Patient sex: M
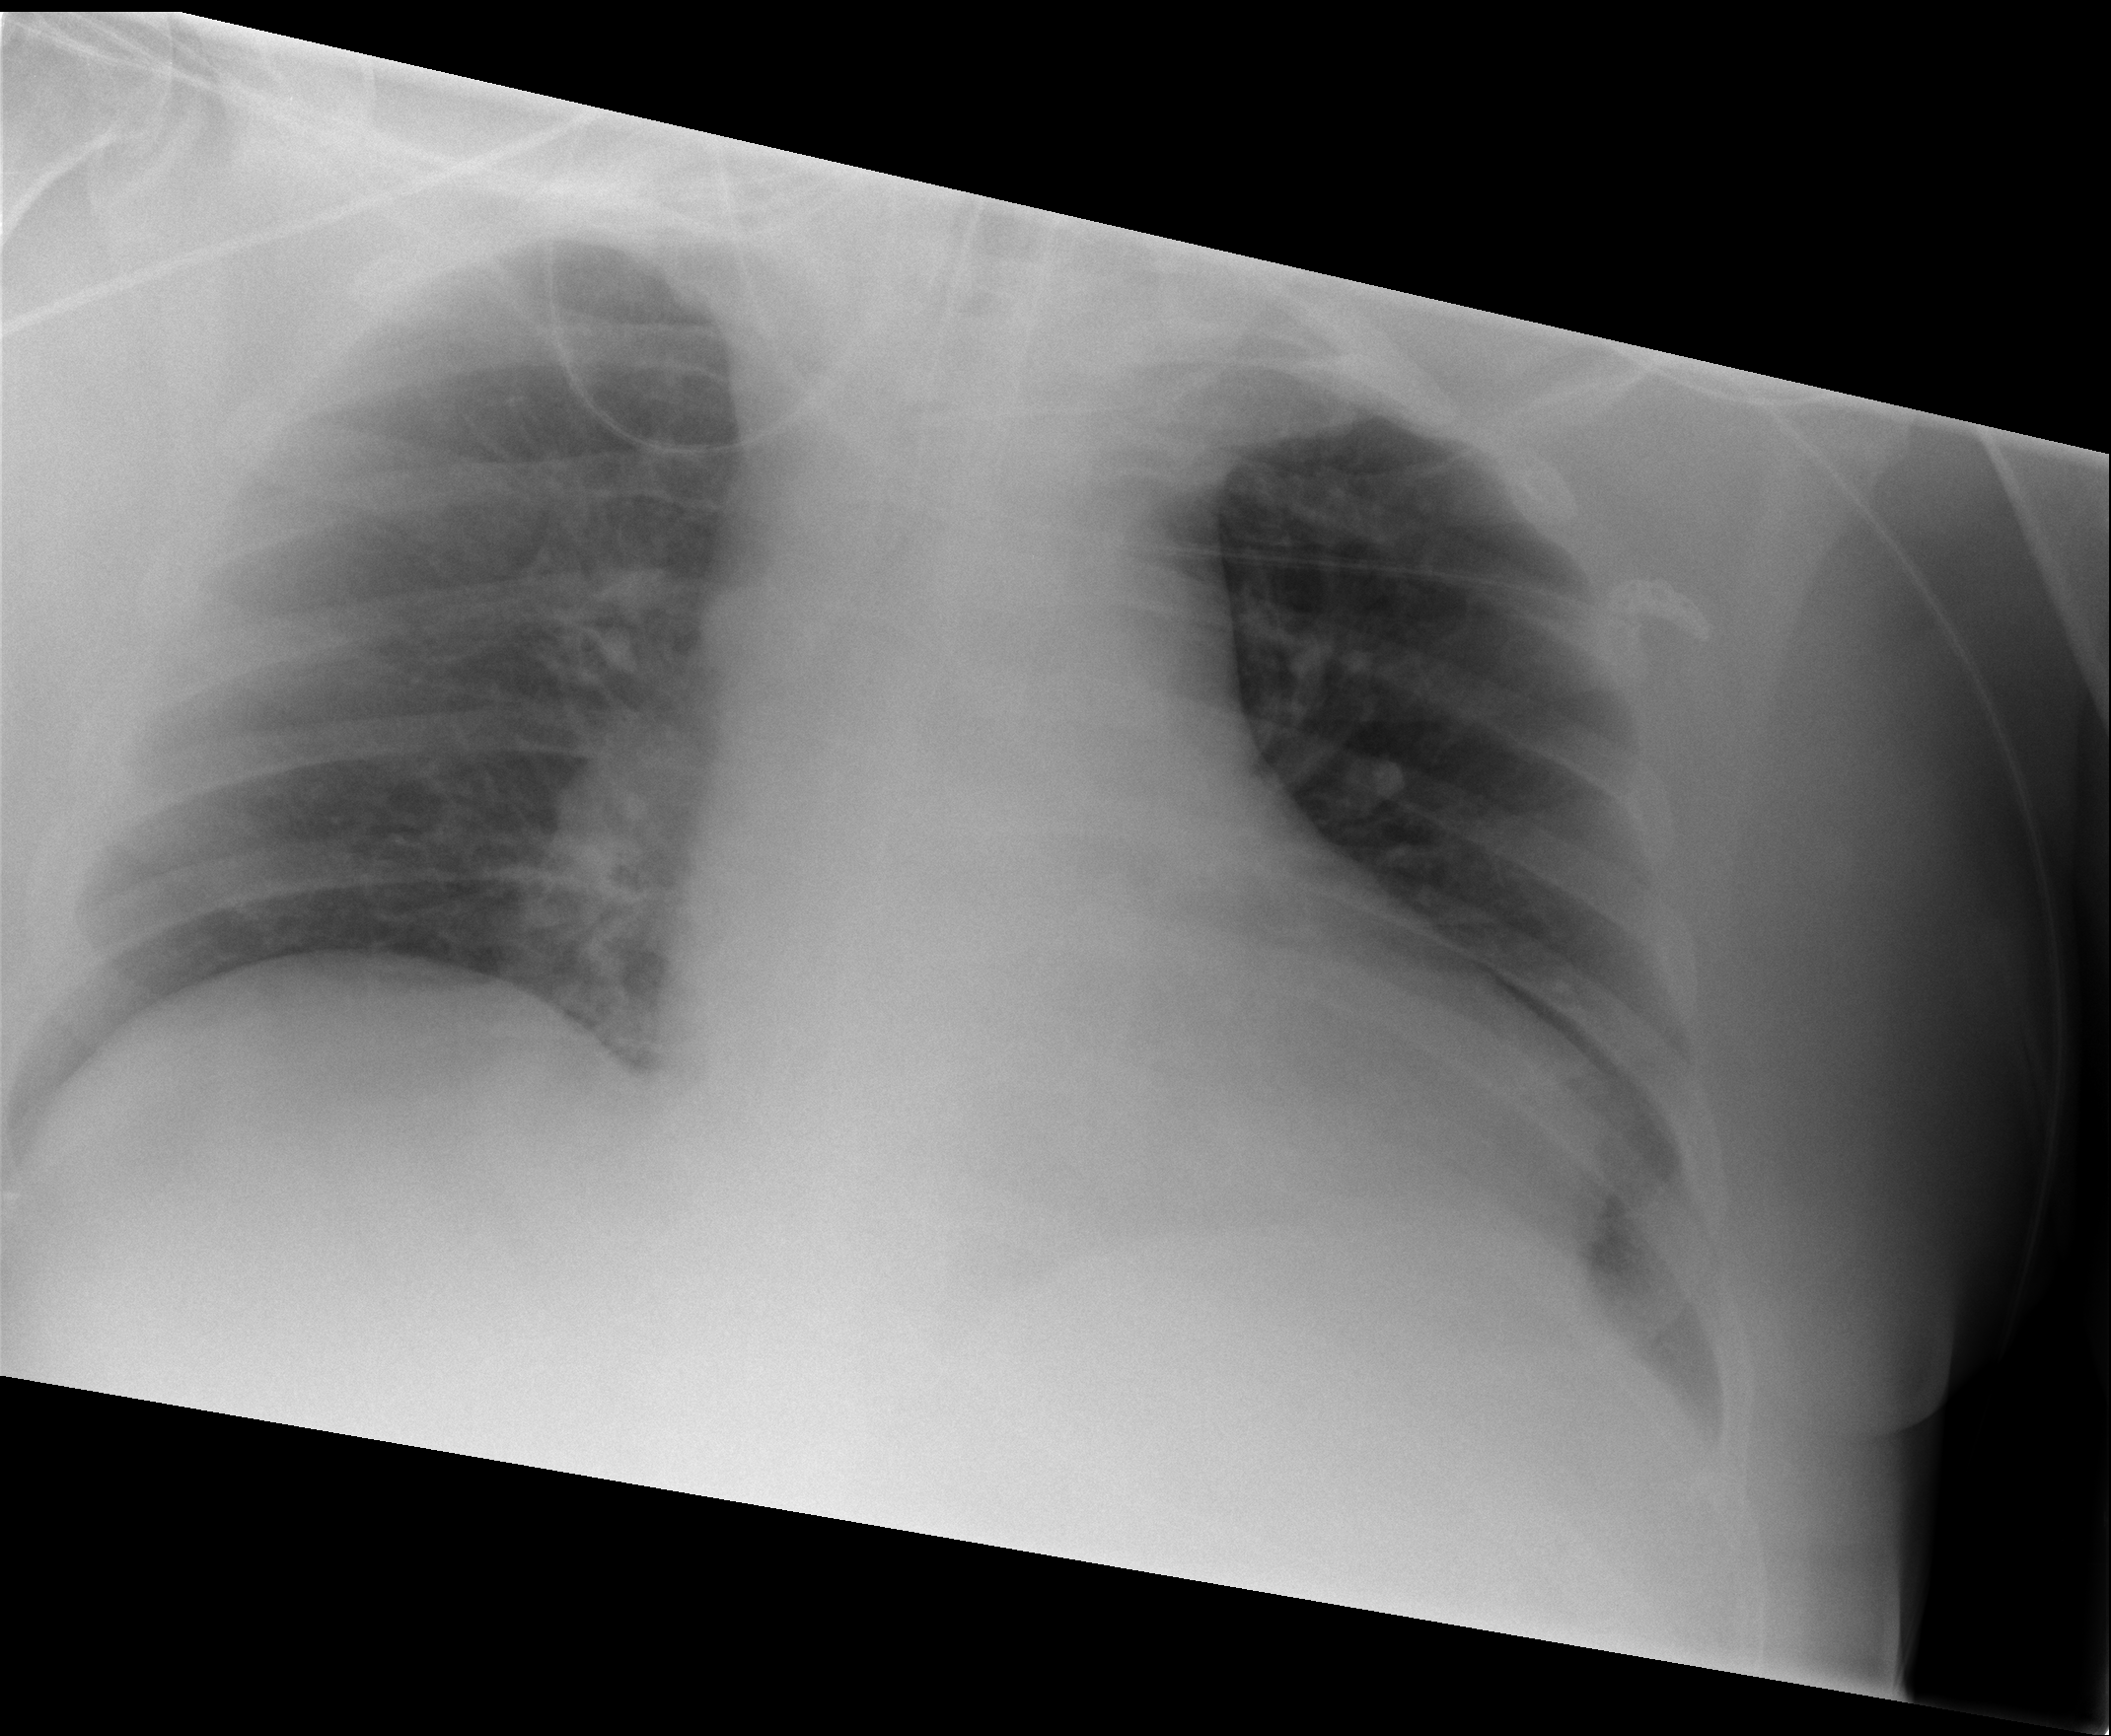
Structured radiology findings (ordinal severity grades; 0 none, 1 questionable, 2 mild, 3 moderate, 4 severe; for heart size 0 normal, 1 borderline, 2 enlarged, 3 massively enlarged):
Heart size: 1
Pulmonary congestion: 2
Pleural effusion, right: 0
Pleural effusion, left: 2
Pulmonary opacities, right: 0
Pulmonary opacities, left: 0
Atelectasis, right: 2
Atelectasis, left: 2